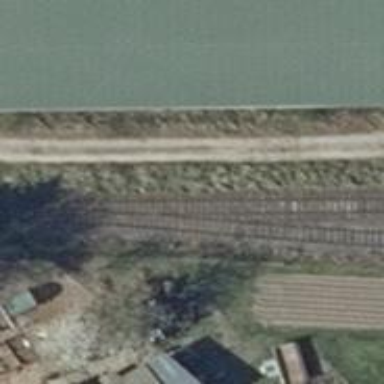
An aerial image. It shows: Railway switch.